Field crop: tomato
Growth stage: 2
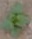
Species: solanum